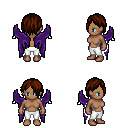
a pixel art fantasy rpg character, female body template, human, dark skin, purple wings, white pants, brown bangs hairstyle, four views (front, back, left, right), 2x2 character sprite sheet, small pixel art, hard edges, no anti-aliasing